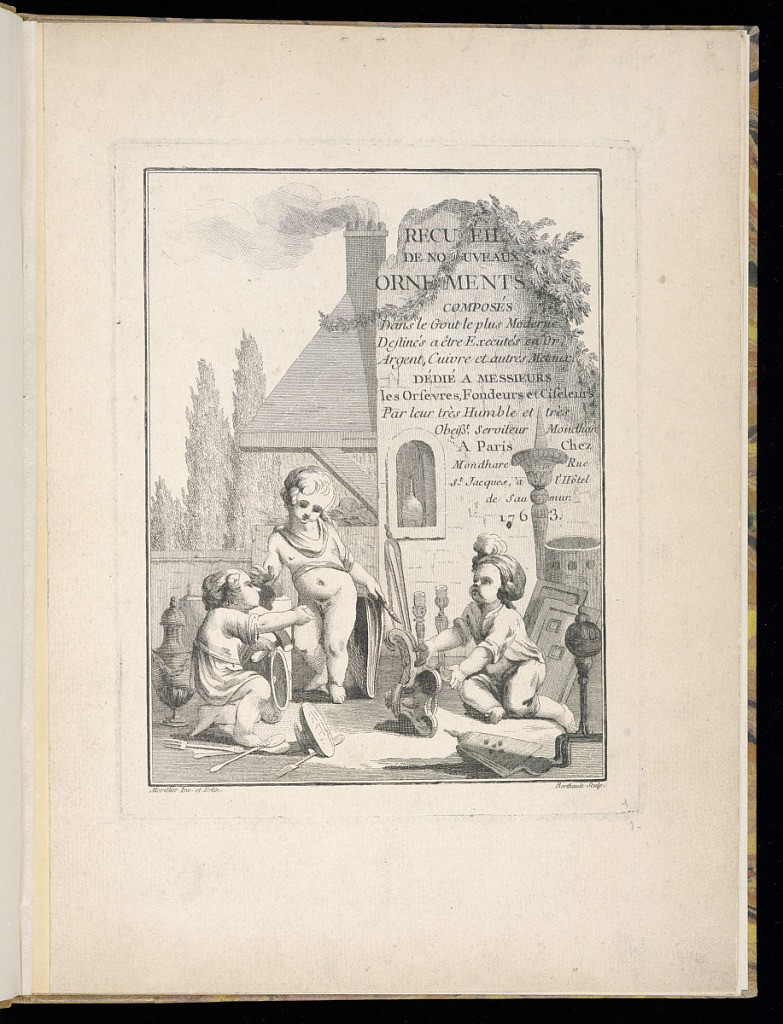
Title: Title Page
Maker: Clément Pierre Marillier, French, 1740 – 1808
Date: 1763
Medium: Etching and engraving on paper
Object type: Print
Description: Title page for a series of ornament prints. A scene with the title and date lettered on the side of a house (building) façade with three putti in the foreground surrounded by objects including ecclesiastical objects, candlesticks, cutlery, and bellows. Two seated putti working and holding the objects and one standing putto in the center holding pencil holder (porte-crayon) and a portfolio. The plate is signed.